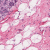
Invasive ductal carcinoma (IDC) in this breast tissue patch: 0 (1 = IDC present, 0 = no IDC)